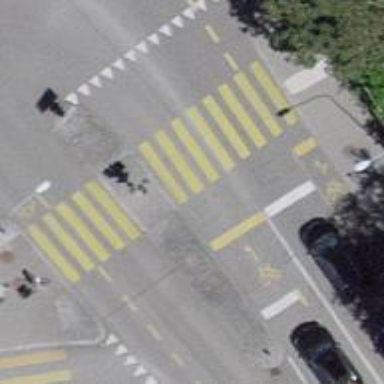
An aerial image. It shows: Road crossing with traffic signals and pedestrian island.